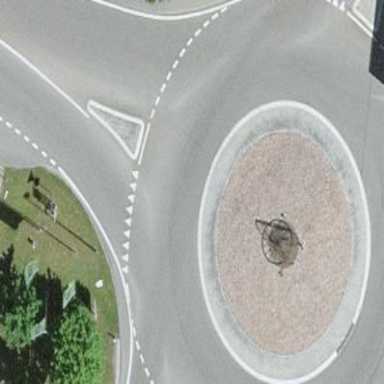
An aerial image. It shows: Roundabout at primary highway.